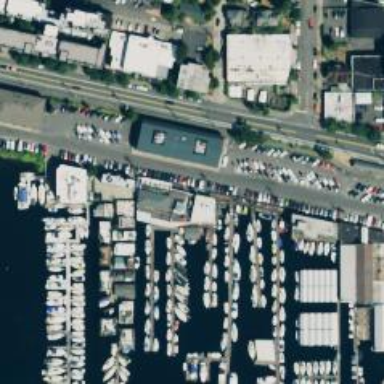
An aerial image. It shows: Marina on leisure land.